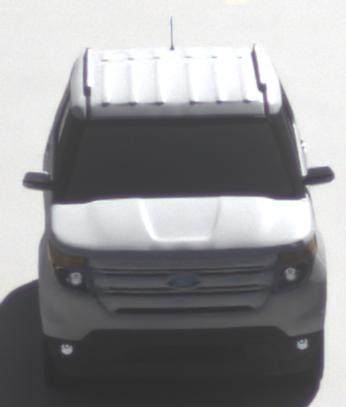
Make: Ford
Model: Explorer
Detailed model: Gen. 5
Model produced from: 2010
Model produced until: 2019
Doors: 5
Color: white
Road condition: dry road
Daytime: morning or afternoon
Contrast: high contrast